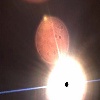
Label: sunburn